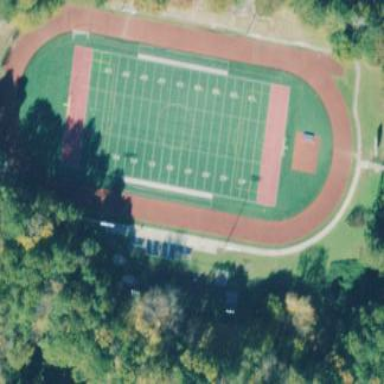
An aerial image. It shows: American football pitch for leisure and sport activities.